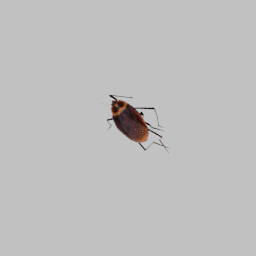
Label: animals